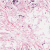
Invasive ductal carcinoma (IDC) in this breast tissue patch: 0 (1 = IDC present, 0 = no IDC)